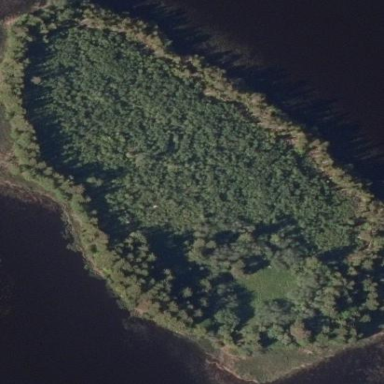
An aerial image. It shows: Island covered with woodland.